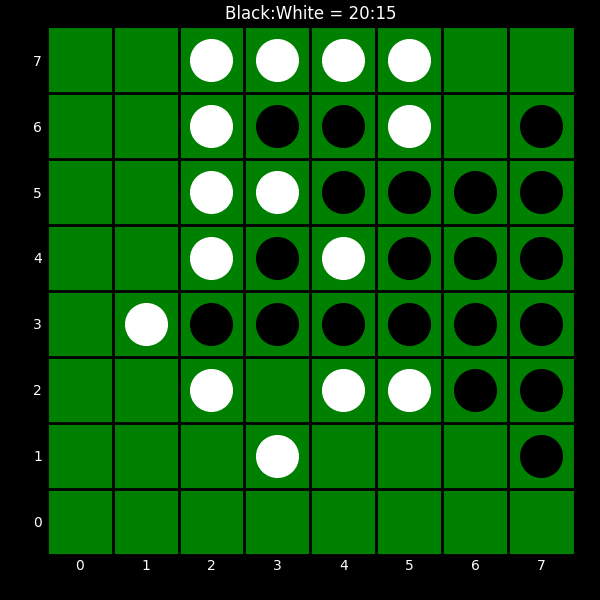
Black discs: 20
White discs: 15